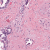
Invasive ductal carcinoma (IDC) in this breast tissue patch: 1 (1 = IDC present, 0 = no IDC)